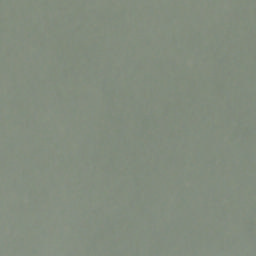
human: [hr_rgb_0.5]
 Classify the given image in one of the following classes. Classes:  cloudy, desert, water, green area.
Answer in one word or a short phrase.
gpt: cloudy